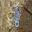
Label: 1